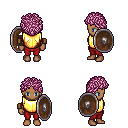
a pixel art fantasy rpg character, female body template, human, dark skin, gold chest armor, red pants, pink curly afro hairstyle, leather bracers, shield, four views (front, back, left, right), 2x2 character sprite sheet, small pixel art, hard edges, no anti-aliasing